Question: I am trying to create a query using the following-
<URL>
I am developing a vsts extension using above. This is the code-
'''
import { QueryHierarchyItem } from "TFS/WorkItemTracking/Contracts";
var postedQuery = [
{
"children": [],
"clauses": {
"field": {
"referenceName": "System.WorkItemType",
"name": "Work Item Type",
"url": "https://fabrikam-fiber-inc.visualstudio.com/DefaultCollection/_apis/wit/fields/System.WorkItemType"
},
"operator": {
"referenceName": "SupportedOperations.Equals",
"name": "="
},
"value": "Bug"
},
"columns": [
{
"referenceName": "System.Id",
"name": "ID",
"url": "https://fabrikam-fiber-inc.visualstudio.com/DefaultCollection/_apis/wit/fields/System.Id"
},
{
"referenceName": "System.Title",
"name": "Title",
"url": "https://fabrikam-fiber-inc.visualstudio.com/DefaultCollection/_apis/wit/fields/System.Title"
},
{
"referenceName": "System.State",
"name": "State",
"url": "https://fabrikam-fiber-inc.visualstudio.com/DefaultCollection/_apis/wit/fields/System.State"
}
],
"createdBy": {
"id": "d291b0c4-a05c-4ea6-8df1-4b41d5f39eff",
"displayName": "Jamal Hartnett <fabrikamfiber4@hotmail.com>"
},
"createdDate": "2016-06 - 01T16: 58:56.64Z",
"filterOptions": "WorkItems",
"hasChildren": false,
"id": "df60fdf6-3b5f-4928-aae8-29ee63df6e31",
"isDeleted": false,
"isFolder": false,
"isInvalidSyntax": true,
"isPublic": false,
"lastModifiedBy": {
"id": "d291b0c4-a05c-4ea6-8df1-4b41d5f39eff",
"displayName": "Jamal Hartnett <fabrikamfiber4@hotmail.com>"
},
"lastModifiedDate": "2016-06 - 01T16: 58:56.64Z",
"name": "All Bugs",
"path": "Shared Queries",
"queryType": "flat",
"sortColumns": [
{
"field": {
"referenceName": "Microsoft.VSTS.Common.Priority",
"name": "Priority",
"url": "https://fabrikam-fiber-inc.visualstudio.com/DefaultCollection/_apis/wit/fields/Microsoft.VSTS.Common.Priority"
},
"descending": false
},
{
"field": {
"referenceName": "System.CreatedDate",
"name": "Created Date",
"url": "https://fabrikam-fiber-inc.visualstudio.com/DefaultCollection/_apis/wit/fields/System.CreatedDate"
},
"descending": true
}
],
"wiql": "Select [System.Id], [System.Title], [System.State] From WorkItems Where [System.WorkItemType] = 'Bug' order by [Microsoft.VSTS.Common.Priority] asc, [System.CreatedDate] desc",
}
]
let queryPath = "Shared Queries";
let Query: QueryHierarchyItem = postedQuery;
client.createQuery(Query, "Team_P1", queryPath).then((wi) => {
},
(query) => {
});
'''

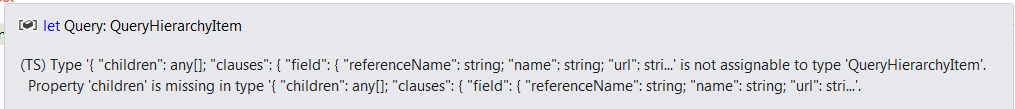
Answer: First, you can refer to Cyril's answer.
Secondly, you can refer to this code instead:
'''
let Query:any={
name:"Api Query",
wiql: "Select [System.Id], [System.Title], [System.State] From WorkItems Where [System.WorkItemType] = 'Bug' order by [Microsoft.VSTS.Common.Priority] asc, [System.CreatedDate] desc"
};
let queryPath = "Shared Queries";
client.createQuery(Query, "Team_P1", queryPath).then((wi) => {
},
(query) => {
});
'''